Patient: sex M, age 75
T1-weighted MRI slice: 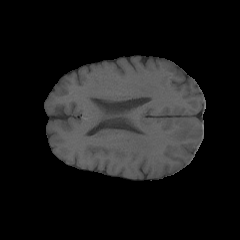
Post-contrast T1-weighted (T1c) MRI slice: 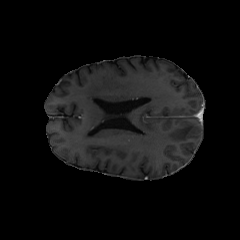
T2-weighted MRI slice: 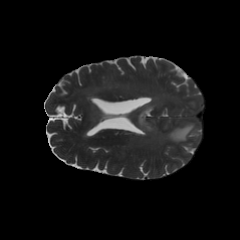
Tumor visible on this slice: yes
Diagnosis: Glioblastoma, IDH-wildtype
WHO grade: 4